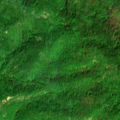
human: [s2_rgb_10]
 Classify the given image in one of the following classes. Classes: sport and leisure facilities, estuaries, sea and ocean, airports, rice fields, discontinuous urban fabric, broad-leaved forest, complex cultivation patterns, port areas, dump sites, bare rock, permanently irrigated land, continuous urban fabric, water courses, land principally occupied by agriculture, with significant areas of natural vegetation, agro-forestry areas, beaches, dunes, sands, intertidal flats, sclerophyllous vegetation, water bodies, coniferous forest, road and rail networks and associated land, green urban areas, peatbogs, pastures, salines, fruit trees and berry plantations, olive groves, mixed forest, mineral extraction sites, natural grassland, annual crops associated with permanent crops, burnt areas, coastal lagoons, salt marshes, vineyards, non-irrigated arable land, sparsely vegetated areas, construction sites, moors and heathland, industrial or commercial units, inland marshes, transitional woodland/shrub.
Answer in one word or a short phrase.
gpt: broad-leaved forest, natural grassland